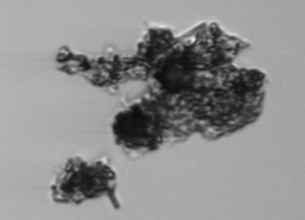
Label: Thalassiosira_TAG_external_detritus